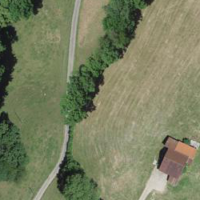
EUNIS habitat code: 52
Species observed at this site:
Fagus sylvatica
Filipendula ulmaria